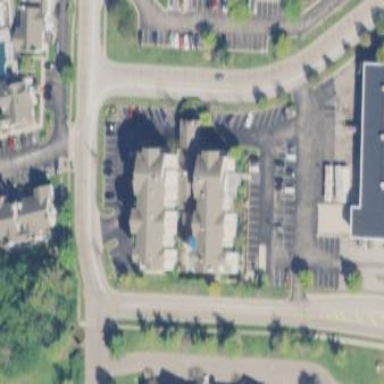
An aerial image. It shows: Hotel building.